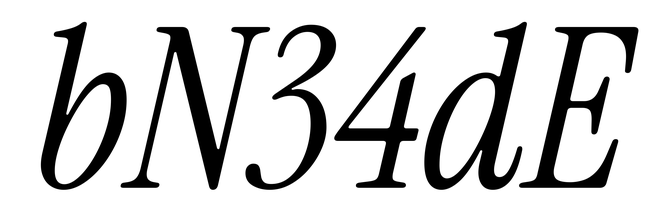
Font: InstrumentSerif-Italic